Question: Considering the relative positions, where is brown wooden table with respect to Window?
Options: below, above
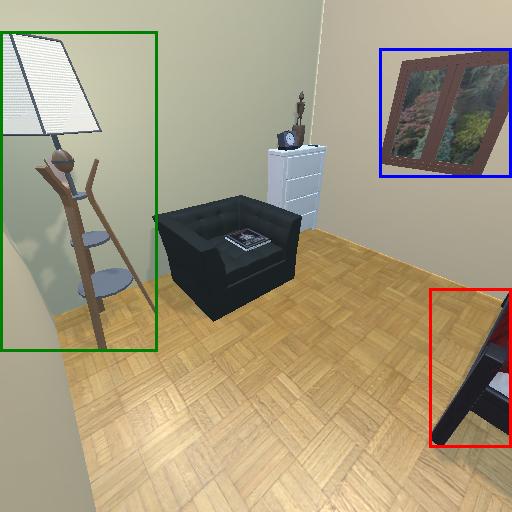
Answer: below